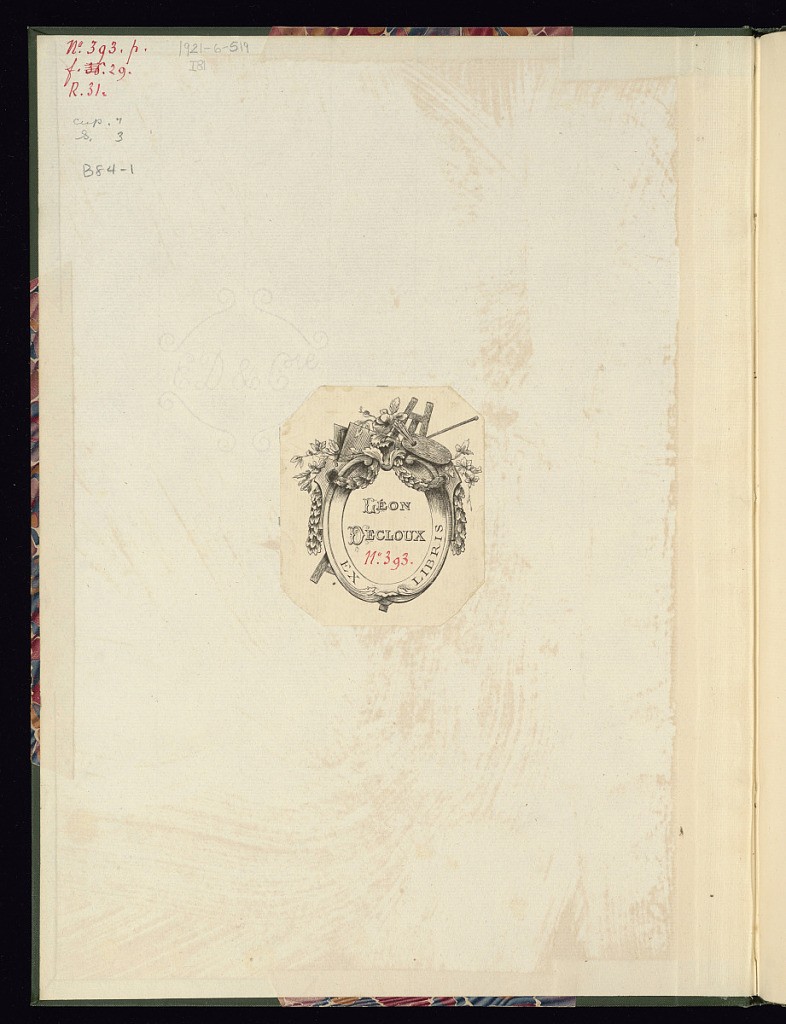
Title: Album of Designs for Pendant Trophies
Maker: René Charpentier, French, 1680 - 1723
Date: mid- 18th–late 18th century
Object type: Album
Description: Album of designs for Pendant Trophies from two printed series of twelve designs (including title pages) after R. Charpentier. The first series is incomplete in this album and the title page is from a later edition. Most of the trophies feature military themes with others related to sculpture and the arts.